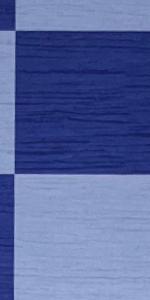
Label: Empty